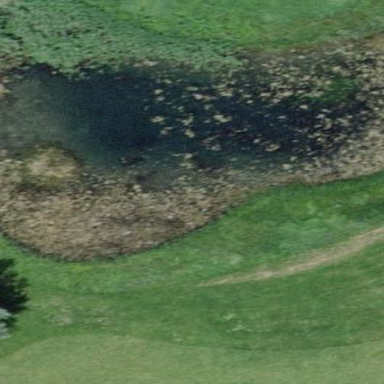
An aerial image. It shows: Penalty area on golf course.